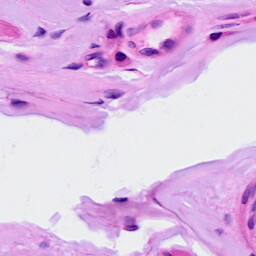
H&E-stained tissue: Ovarian